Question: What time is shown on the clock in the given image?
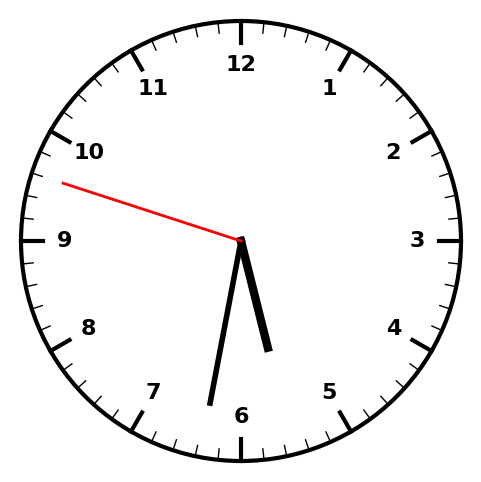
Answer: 05:31:48